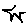
Label: star